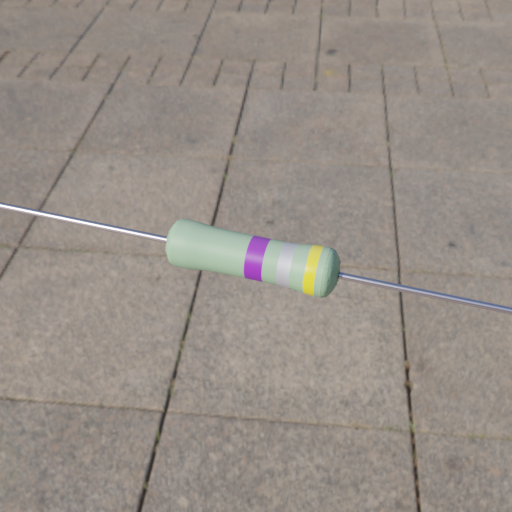
Resistor colour bands (in order): violet, silver, yellow